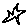
Label: star